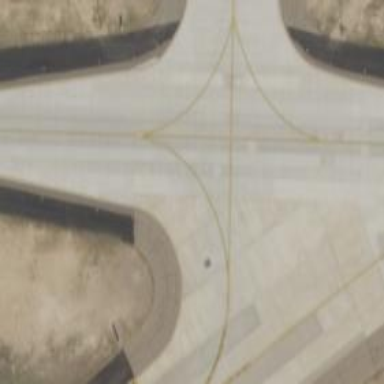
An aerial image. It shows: View of taxiway at the airport.